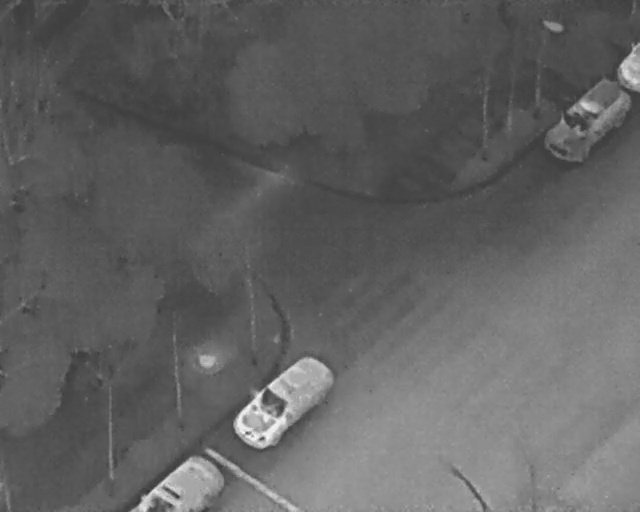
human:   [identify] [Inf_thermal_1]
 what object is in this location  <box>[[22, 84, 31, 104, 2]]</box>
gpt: <ref>1 large car at the bottom left</ref>

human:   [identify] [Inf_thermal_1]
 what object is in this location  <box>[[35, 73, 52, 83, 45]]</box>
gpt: <ref>1 large car at the bottom</ref>